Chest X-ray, PA view. Patient: 51 years old, sex M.
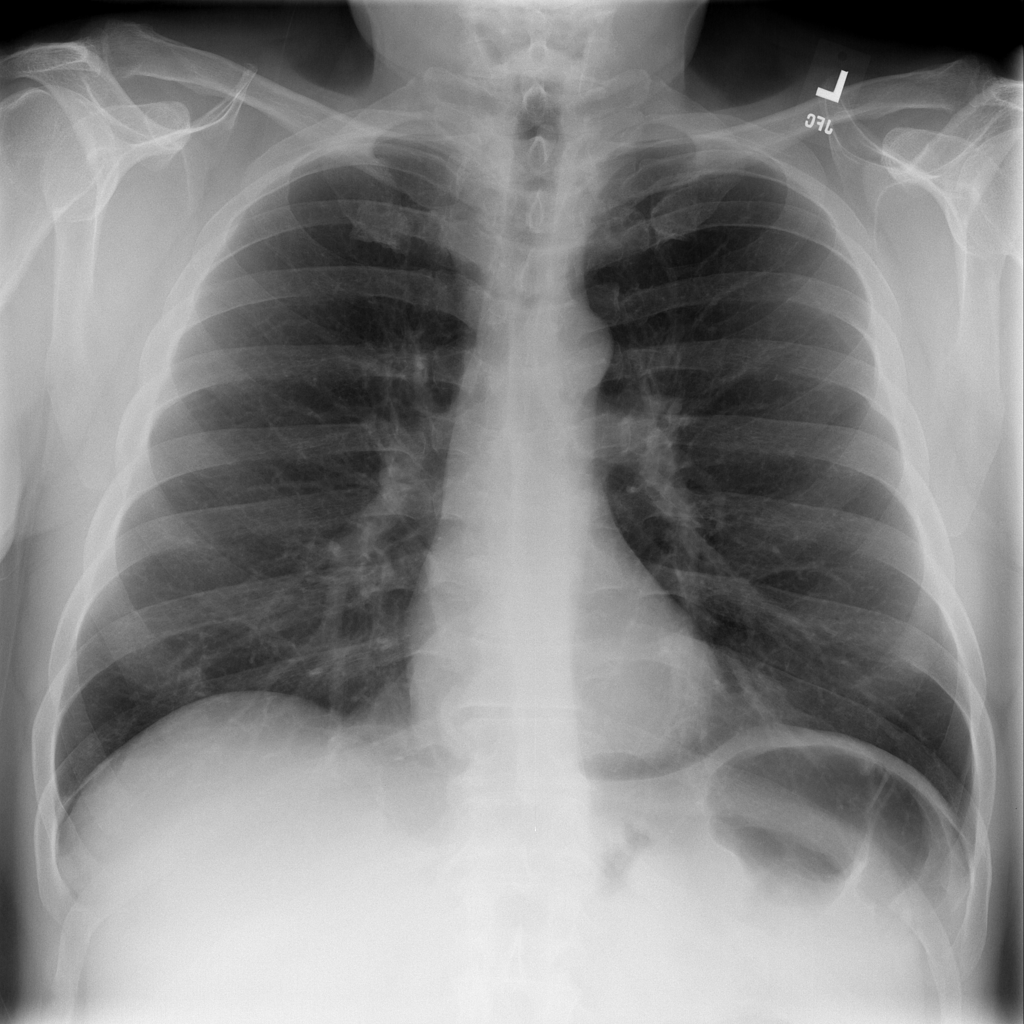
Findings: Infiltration